Question: I have the following issue in SSRS when I'm doing the following calculations.
For the columns under Total Number - I'm doing the following -
'''
=SUM(IIF(Fields!CallbackStatus.Value="Completed",1,0))
'''
and
'''
=SUM(IIF(Fields!CallbackStatus.Value="Outstanding",1,0))
'''
In this particular example - the Total number of Callbacks is 0.
Why by using the above expression would the below not pull back a 0 and instead a blank field.
Also in the % of Total I'm getting NaN. I'm also wanting that to be 0 if it's NaN.
The functions for this is below -
'''
=ReportItems!Textbox57.Value / ReportItems!Textbox54.Value
'''
and
'''
=ReportItems!Textbox61.Value / ReportItems!Textbox54.Value
'''
any help would be great. Thanks

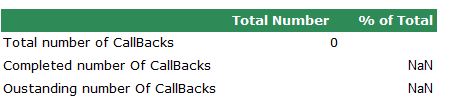
Answer: For your first issue, I'd change the expression from a Sum to a Count (since it sounds like you're truly counting the matching records):
'''
=COUNT(IIF(Fields!CallbackStatus.Value="Completed",1,Nothing))
'''
Regarding the NaN problem, it's returning NaN ("Not a Number"), because the expression is trying to divide by 0. I'd use an IIf expression such as:
'''
=IIf(ReportItems!Textbox54.Value=0, Nothing, ReportItems!Textbox61.Value / ReportItems!Textbox54.Value)
'''